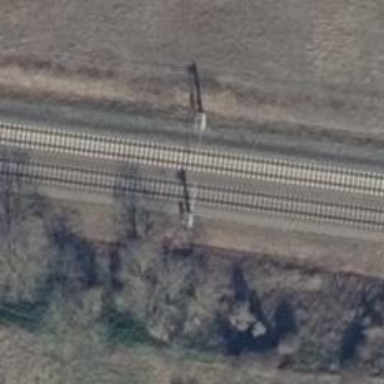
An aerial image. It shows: Railway milestone with catenary mast.